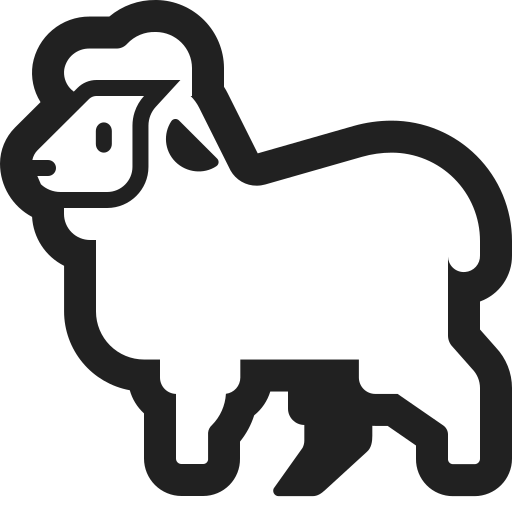
ewe high contrast